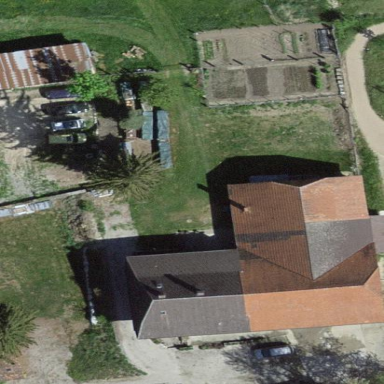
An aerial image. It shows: Farm building.